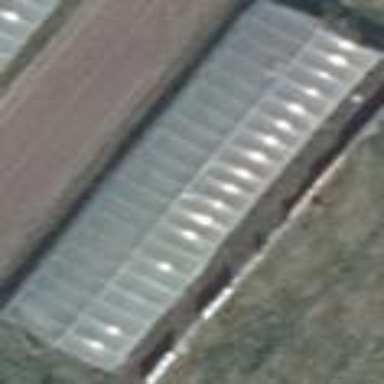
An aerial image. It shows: Greenhouse.